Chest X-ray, AP view. Patient: 68 years old, sex M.
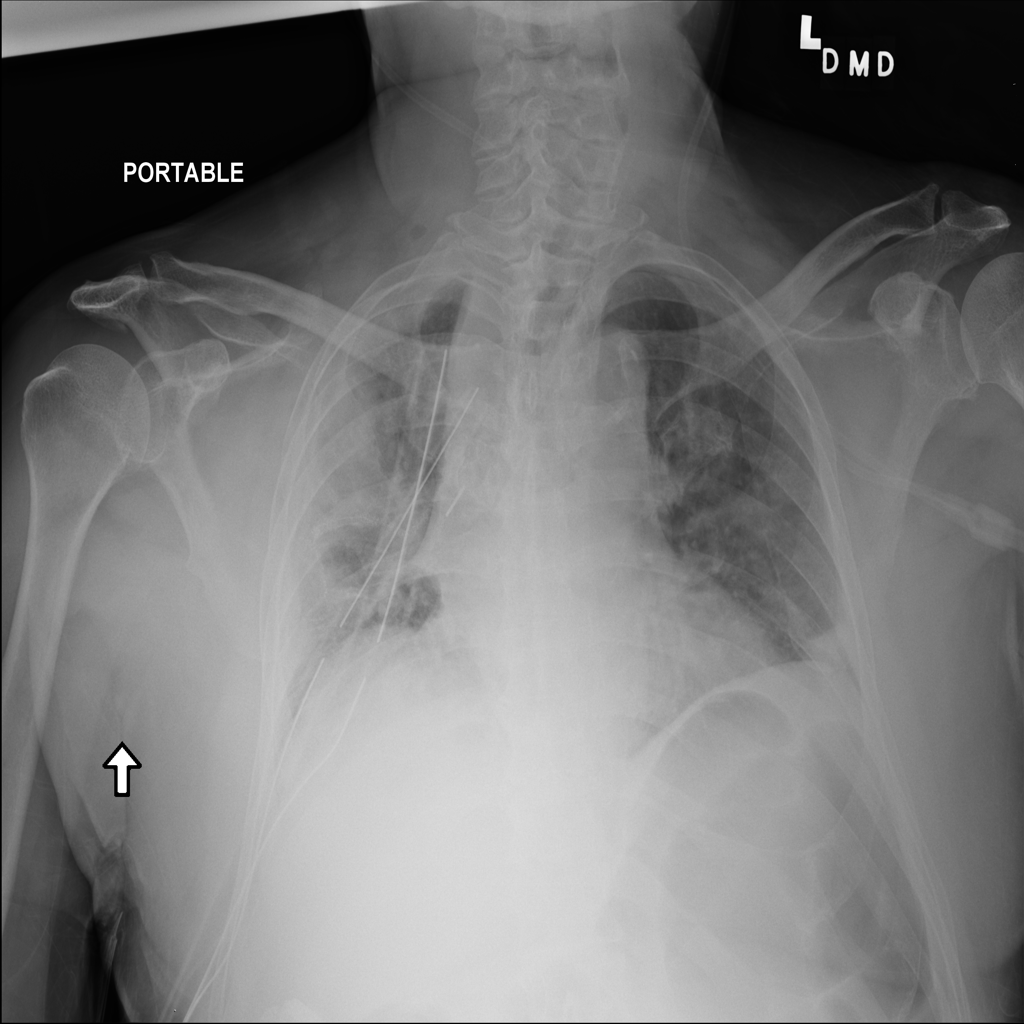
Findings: Atelectasis